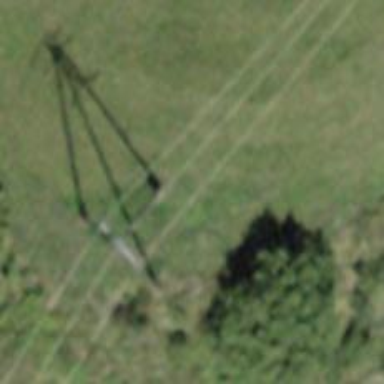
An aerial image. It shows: Power pole with crossing tower type.